Field crop: maize
Growth stage: 2
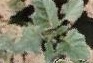
Species: datura